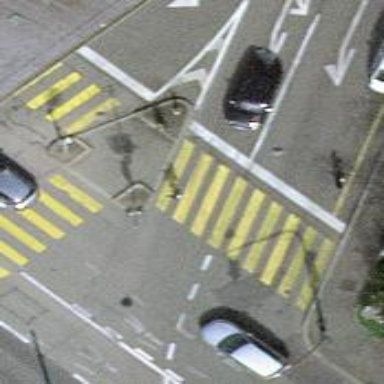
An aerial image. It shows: Road crossing with traffic signals.